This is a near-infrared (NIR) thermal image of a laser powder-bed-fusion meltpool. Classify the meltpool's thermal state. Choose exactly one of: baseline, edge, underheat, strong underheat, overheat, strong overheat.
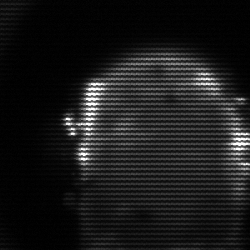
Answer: baseline